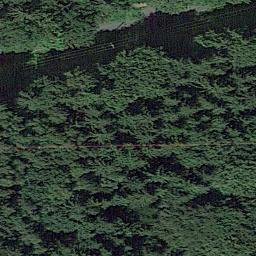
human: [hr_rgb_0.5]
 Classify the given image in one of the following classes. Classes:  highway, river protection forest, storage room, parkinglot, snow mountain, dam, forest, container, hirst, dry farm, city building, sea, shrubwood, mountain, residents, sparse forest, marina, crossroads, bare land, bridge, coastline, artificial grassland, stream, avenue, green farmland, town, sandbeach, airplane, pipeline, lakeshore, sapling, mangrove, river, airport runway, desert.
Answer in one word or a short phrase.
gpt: forest